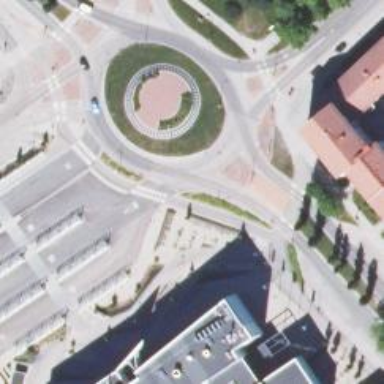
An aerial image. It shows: Secondary road with asphalt surface leading to roundabout.